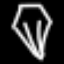
Label: diamond